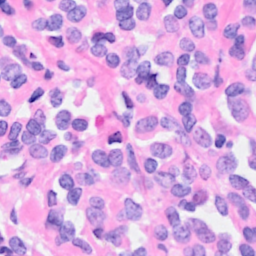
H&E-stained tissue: Breast